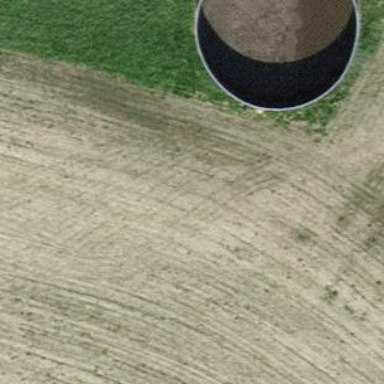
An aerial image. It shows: Storage tank building.